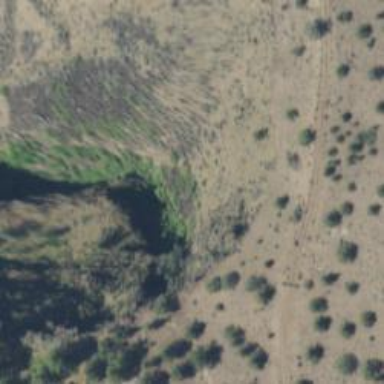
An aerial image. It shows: Cliff in nature.